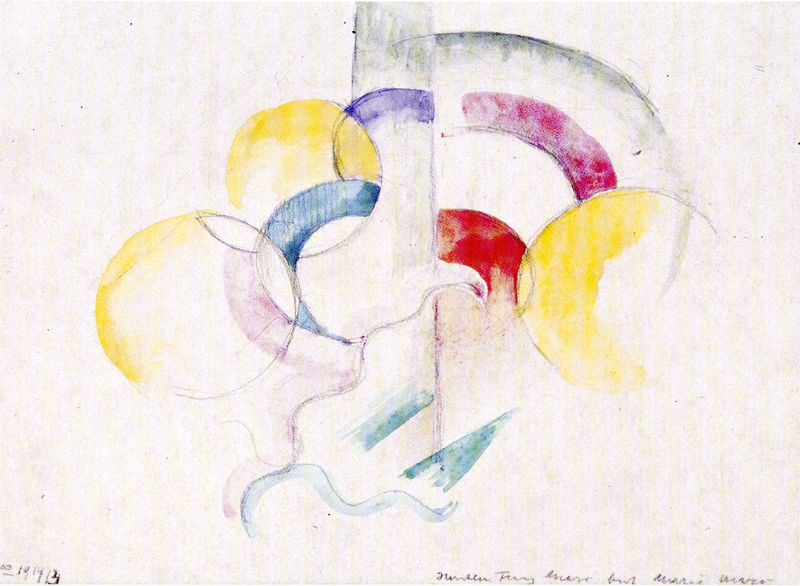
Titel: Abstraktes Aquarell I
Künstler: Franz Marc
Standort: Genève
Institution: Gallerie Jean Krugier
Schlagwörter: blau, vogel, wasser, weiß, aquarell, dreieck, gelb, grün, kirchner, bewegung, bunt, geschwungen, grau, hell, kreide, licht, pastell, schwarz, säule, türkis, zeichnung, rot, gesicht, taube, bild, signatur, sonne, rosa, wald, kreis, rund, farbig, schrift, welle, wellen, papier, bogen, studie, moderne, abstrakt, farben, modern, formen, grafik, graphik, lila, violett, wasserfarbe, linien, weis, sigantur, querformat, blue, red, white, black, expressionism, face, gray, green, grey, painting, yellow, ziffern, streifen, pattern, pink, jahreszahl, abstraktion, bögen, ringe, rechteck, form, violet, schnitt, schraffuren, text, buchstaben, dynamik, schawrz, kreise, worte, koloriert, heiter, entwurf, kurve, zahl, ziffer, water, waves, sun, leicht, drawing, paper, color, purple, kreisen, geometrie, kandinsky, abstract, buntstift, grundfarben, handzeichnung, arc, design, halbkreise, ink, water colour, watercolor, coloriert, pastellkreide, aquarel, art, colorful, colors, colours, signature, senkrechte, pencil, franz marc, marc, farbenlehre, delaunay, circle, circles, lines, shapes, wellenlinien, entstehungsjahr, röhren, signaur, überschneidung, überschneidungen, spektralfarben, colour, magenta, schwünge, tanzend, nay, strokes, rings, stars, shape, primary colors, streak, delauney, lilac, 1914, century, copy, 1913, signed, semicircle, turquoise, intersecting, teal, shaded, cyan, lined, 20th, suns, apttern